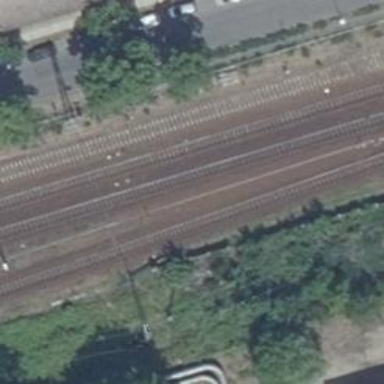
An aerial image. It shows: Railway signal.